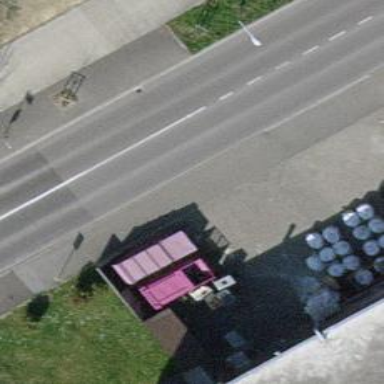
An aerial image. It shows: Bus stop with platform for public transport.